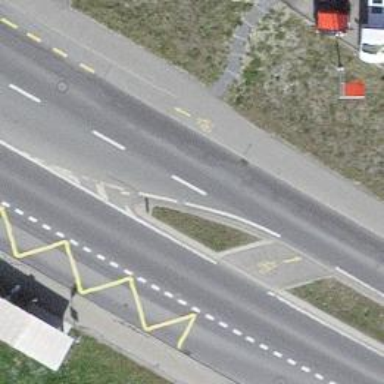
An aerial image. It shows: Bus stop with shelter for public transport.